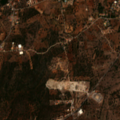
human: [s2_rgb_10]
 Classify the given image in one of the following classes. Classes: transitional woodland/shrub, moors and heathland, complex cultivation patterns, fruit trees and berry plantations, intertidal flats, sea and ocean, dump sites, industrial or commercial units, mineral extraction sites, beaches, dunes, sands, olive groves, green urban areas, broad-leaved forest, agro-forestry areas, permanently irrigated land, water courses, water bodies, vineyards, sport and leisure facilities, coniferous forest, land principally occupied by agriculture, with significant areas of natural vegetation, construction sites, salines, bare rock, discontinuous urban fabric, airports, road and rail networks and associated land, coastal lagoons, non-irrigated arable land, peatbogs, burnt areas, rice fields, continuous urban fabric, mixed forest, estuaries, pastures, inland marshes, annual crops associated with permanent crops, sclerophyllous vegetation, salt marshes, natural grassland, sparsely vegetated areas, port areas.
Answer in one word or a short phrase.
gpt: olive groves, annual crops associated with permanent crops, land principally occupied by agriculture, with significant areas of natural vegetation, sclerophyllous vegetation